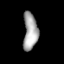
Tissue: lung
Cell type: Endothelial cells
Senescence score: 0.5711
Nuclear area (px): 524
Mean DAPI intensity: 166.038